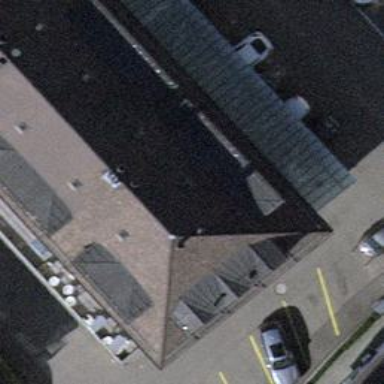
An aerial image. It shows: Car repair shop.